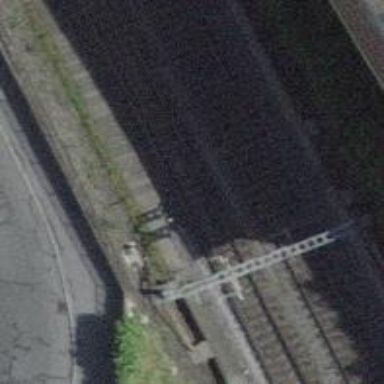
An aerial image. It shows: Railway switch.